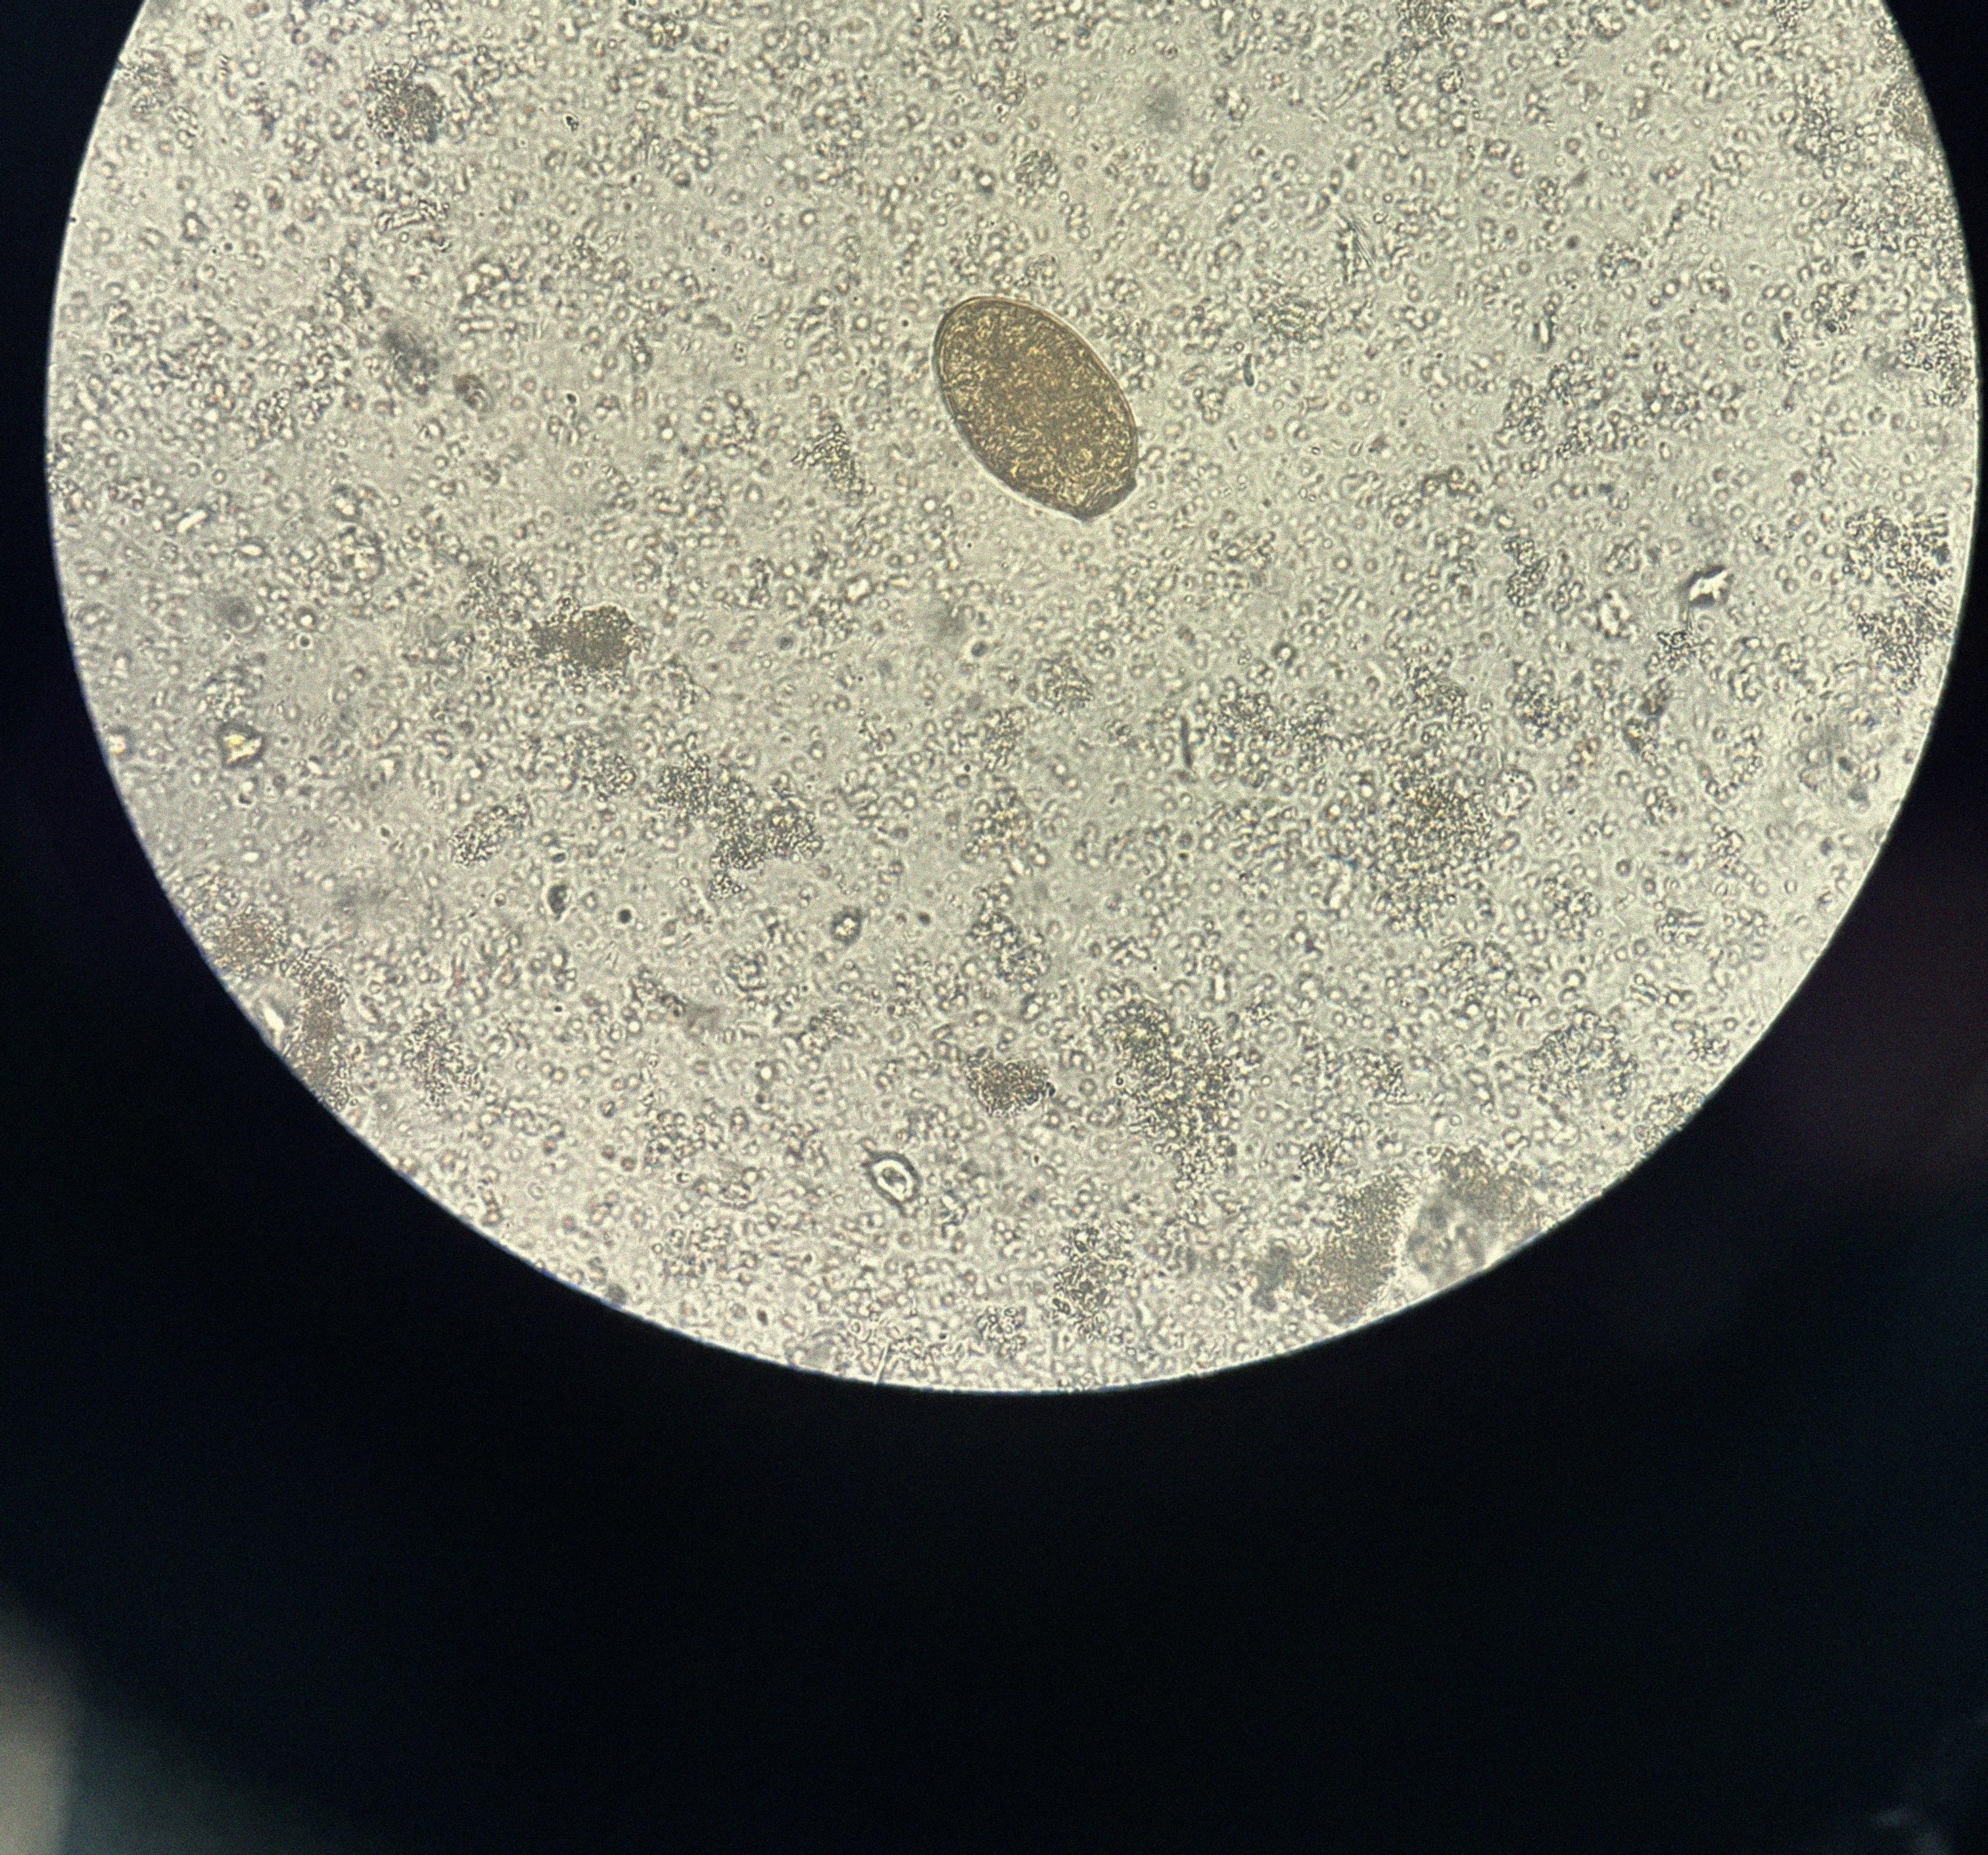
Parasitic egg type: Paragonimus spp